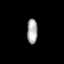
Tissue: prostate
Cell type: Myeloid cells
Senescence score: 0.6961
Nuclear area (px): 255
Mean DAPI intensity: 170.02